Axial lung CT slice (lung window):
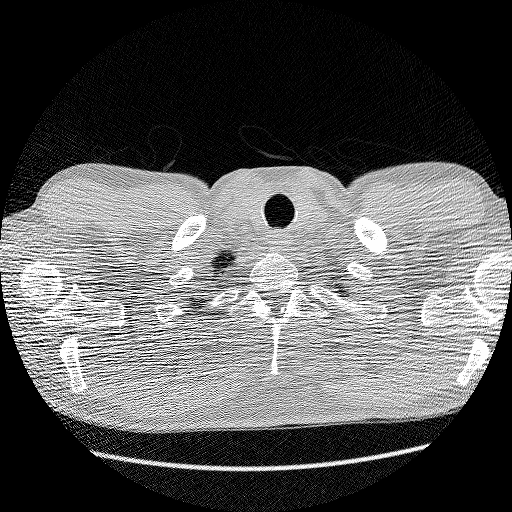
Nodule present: no